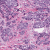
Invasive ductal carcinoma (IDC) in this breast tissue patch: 0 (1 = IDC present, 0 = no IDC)